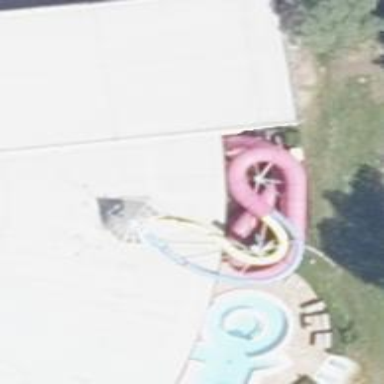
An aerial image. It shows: Water slide attraction.